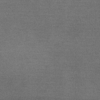
Label: dusty